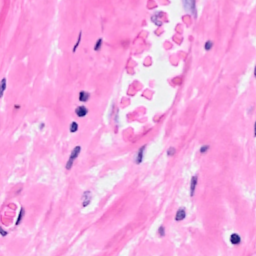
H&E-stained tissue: Breast